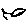
Label: bird